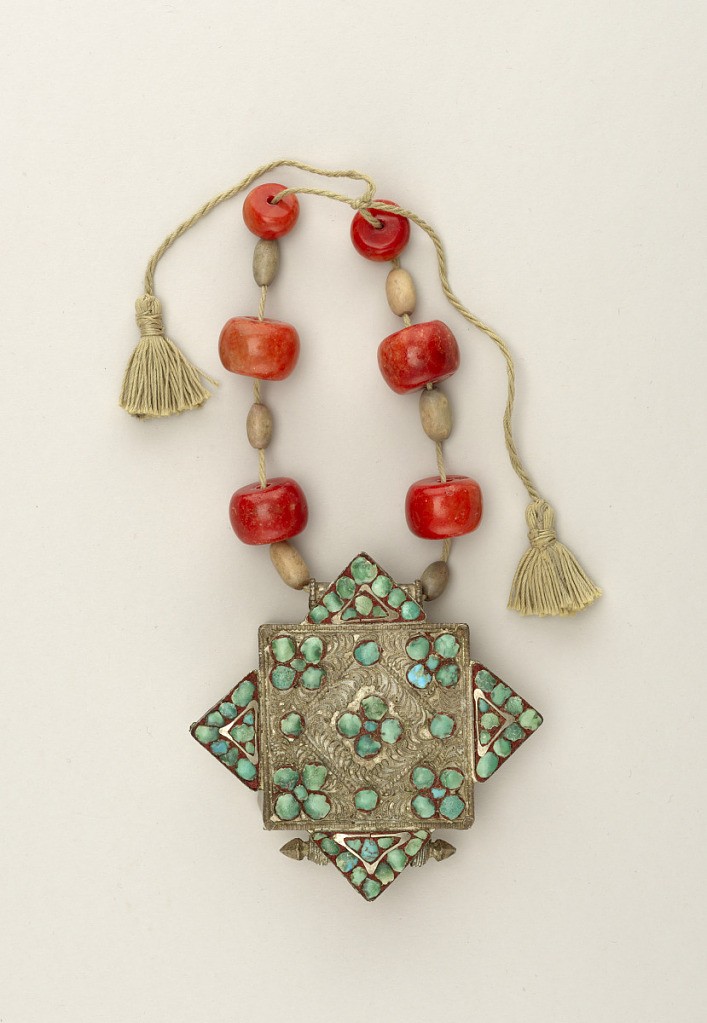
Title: Necklace with amulet
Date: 19th century
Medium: Silver alloy, turquoise, carnelian beads, fiber
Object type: Necklace
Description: Amulet: metal, probably silver alloy. Box 5.5 cm (2 1/8 in.) square, with cover having filigree and turquoise ornamentation including four triangular pieces at base, applied at each side of cover making overall dimension of cover an approximate square 6.5 cm. Hollow cylinders permit a cord with twelve beads (cord supplemented by neck ribbon) to suspend amulet from neck. Purpose of other cylinder, ornamented with twisted wire and conical ends, probably purely decorative.